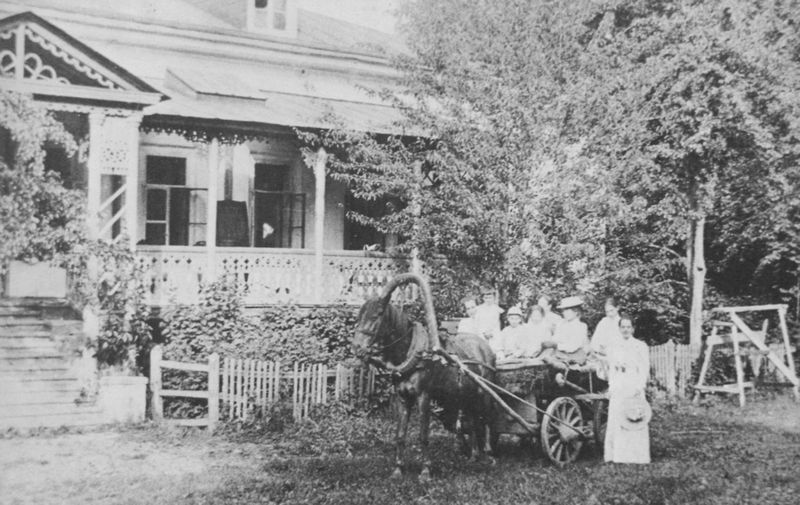
Titel: Pilzesammeln ...
Künstler: Russischer Photograph
Schlagwörter: baum, kopf, laub, mann, schatten, weiß, bäume, frauen, menschen, fenster, frau, grau, holz, hut, hüte, kleid, kleider, licht, männer, schwarz, säulen, dach, gras, haus, rasen, wiese, zaun, gesellschaft, mensch, stehen, zweige, brüstung, büsche, familie, gewänder, kamin, karren, pferd, räder, garten, hufe, terrasse, russland, giebel, gartenzaun, ausflug, einspänner, kutsche, rad, wagen, stämme, treppe, stufen, gestell, foto, fotografie, veranda, balustrade, porträts, schwarz-weiss, deichsel, landhaus, sonnenschein, gaube, pferdegespann, gespann, kruppe, bock, gaul, markise, pferdekutsche, pferdekarren, schragen, daja, datscha, haus bäume